Breast ultrasound image
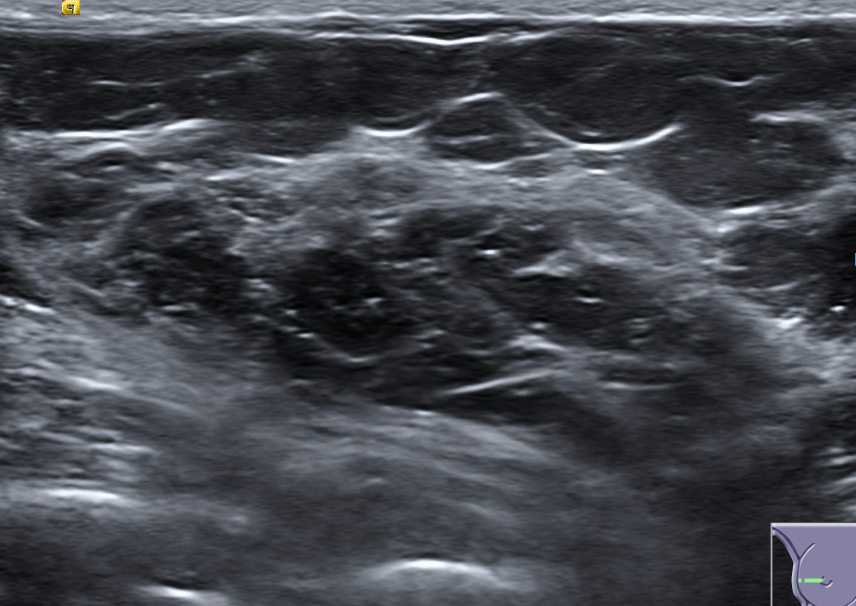
Diagnosis: normal